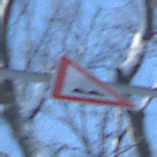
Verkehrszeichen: UnebeneFahrbahn
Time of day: MorningAfternoon
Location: Outdoor (Nature)
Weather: Clear
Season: Winter
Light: Natural